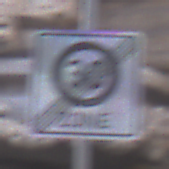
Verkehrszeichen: EndeZone30
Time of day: SunriseSunset
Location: Outdoor (Urban)
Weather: PartlyCloudy
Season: NotSpecified
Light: Natural